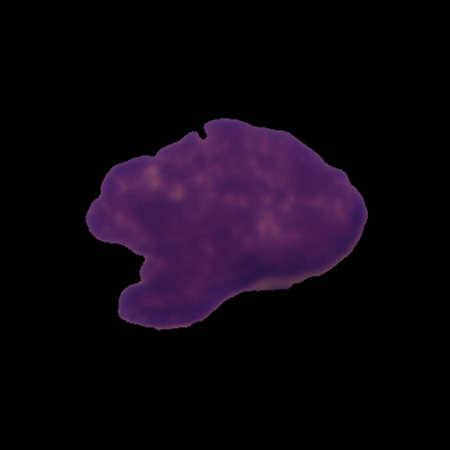
Label: cancer